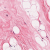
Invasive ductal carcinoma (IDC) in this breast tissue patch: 0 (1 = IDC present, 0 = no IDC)